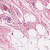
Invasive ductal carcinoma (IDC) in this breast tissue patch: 0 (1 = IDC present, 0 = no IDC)